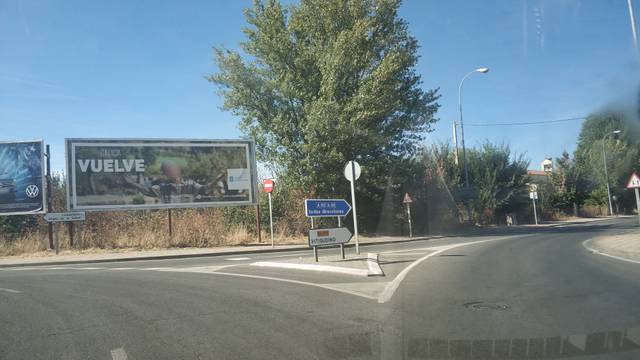
Region: Spain
Coordinates: 40.955, -5.691